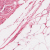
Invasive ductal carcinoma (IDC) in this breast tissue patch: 0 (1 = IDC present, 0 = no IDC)